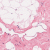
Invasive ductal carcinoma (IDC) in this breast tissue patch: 0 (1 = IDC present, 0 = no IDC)